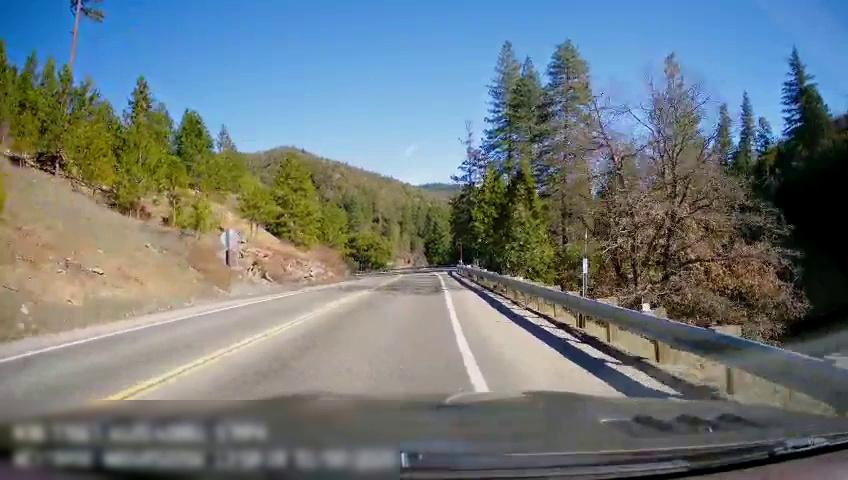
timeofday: Day
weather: Sunny
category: Drivable Space
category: Drivable Space
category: Lanes | Opposite Lane
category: Lanes | Current Lane
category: Lanes | Opposite Lane
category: Lanes | Current Lane